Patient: sex M, age 78
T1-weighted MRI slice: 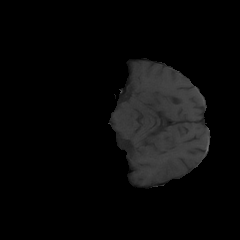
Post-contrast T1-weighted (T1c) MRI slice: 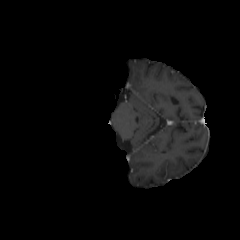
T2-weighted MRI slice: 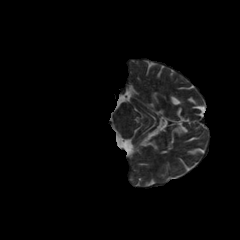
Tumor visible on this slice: no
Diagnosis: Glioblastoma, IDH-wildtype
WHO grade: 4